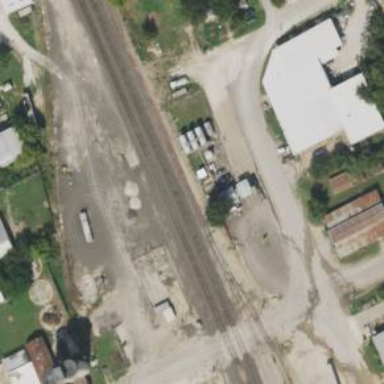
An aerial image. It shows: Railway siding for service.